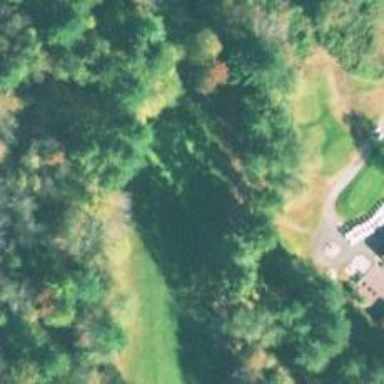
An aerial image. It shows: Path used for both walking and golf.